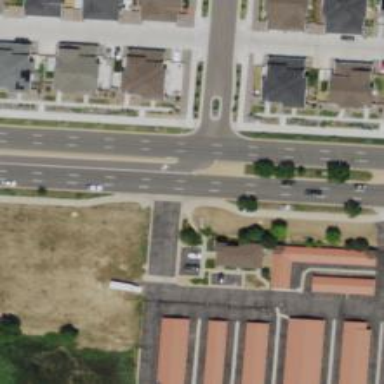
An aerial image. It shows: Primary link road with asphalt surface.